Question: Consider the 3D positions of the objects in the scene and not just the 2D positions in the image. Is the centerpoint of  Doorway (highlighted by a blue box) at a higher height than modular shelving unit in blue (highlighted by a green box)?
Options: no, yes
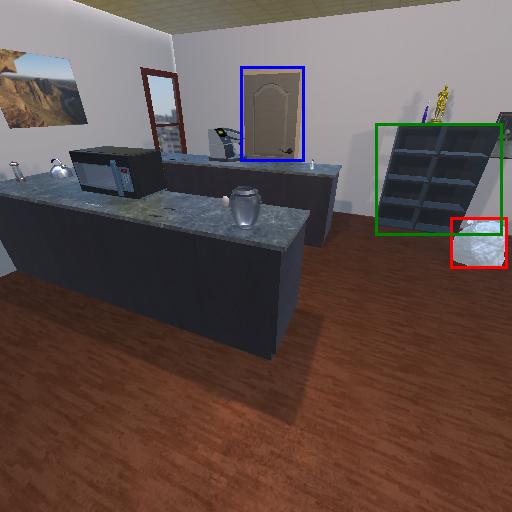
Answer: no